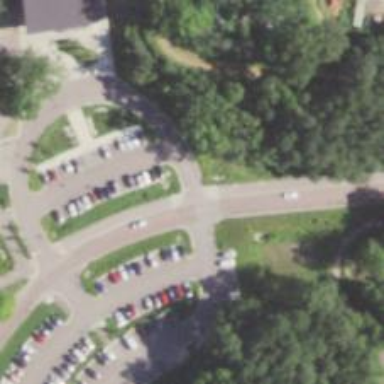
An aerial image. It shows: Unmarked asphalt crossing on cycleway road.